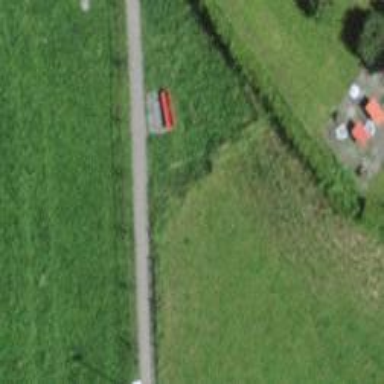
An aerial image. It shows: Bench for seating.